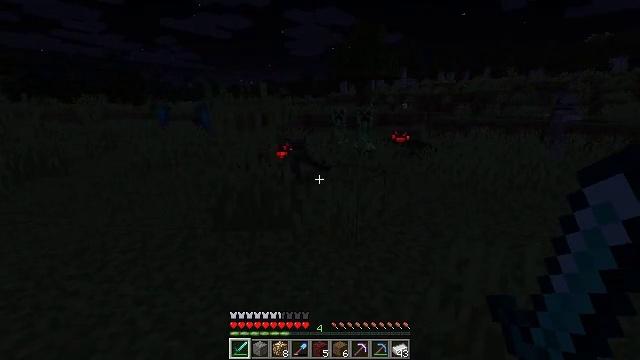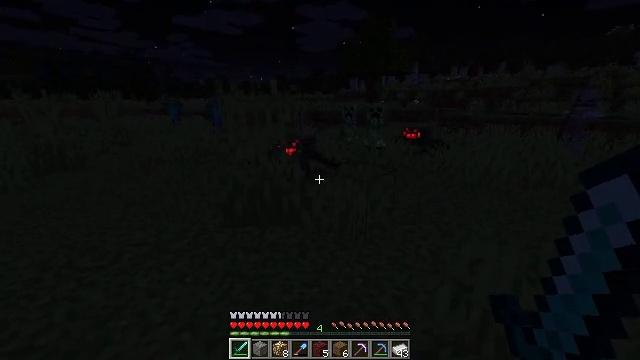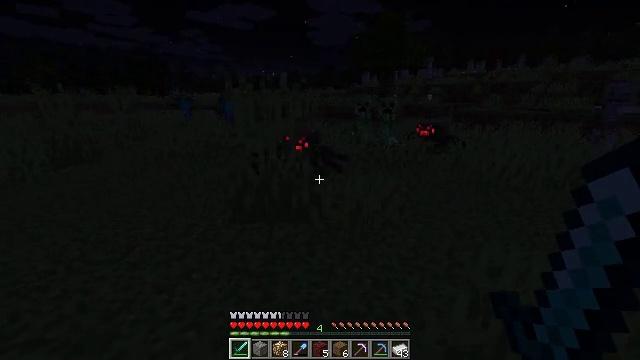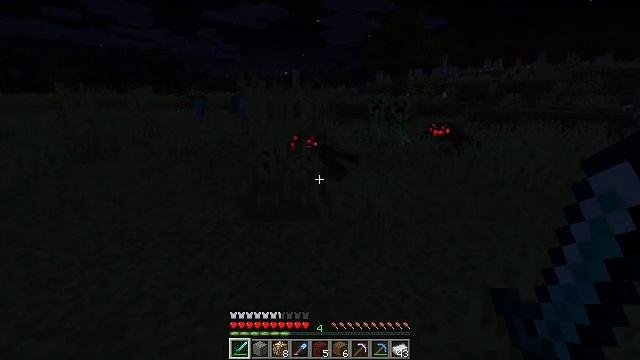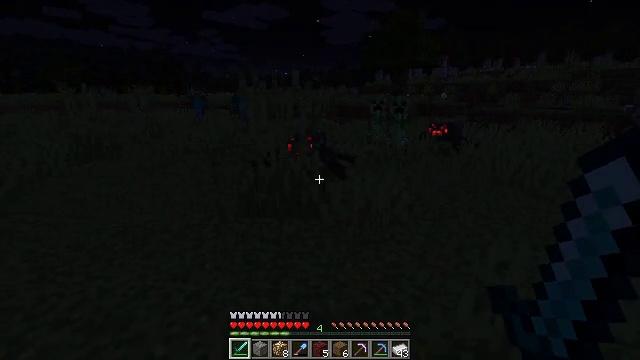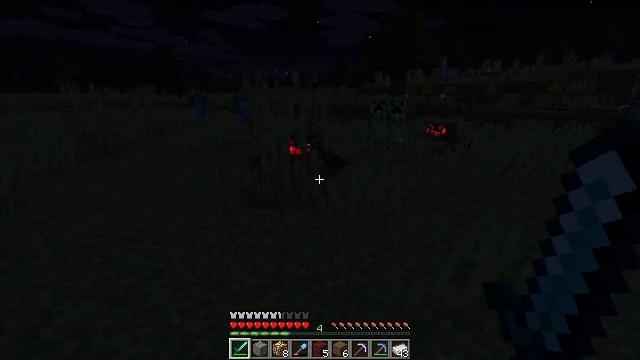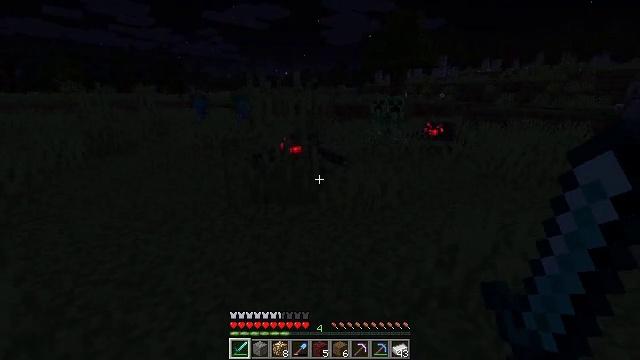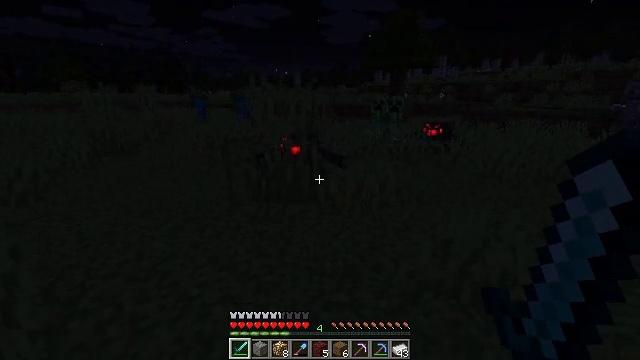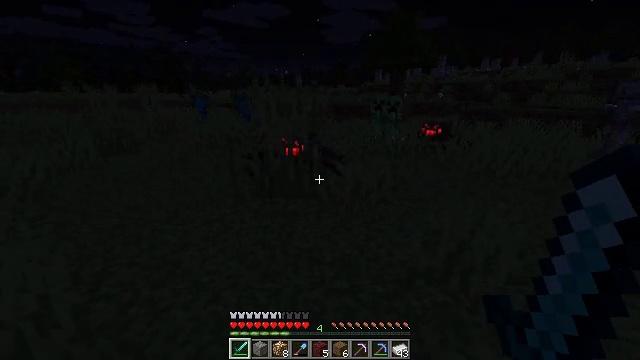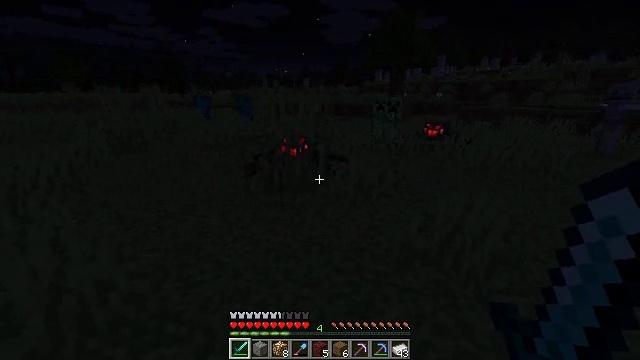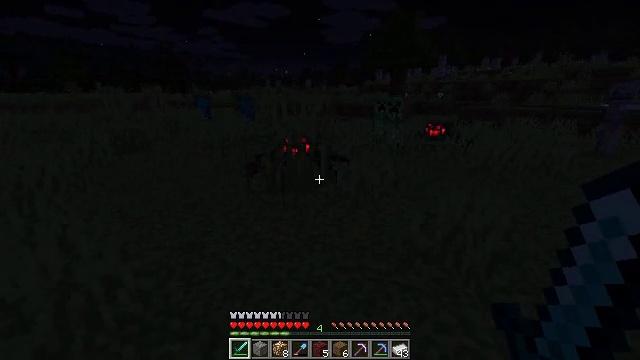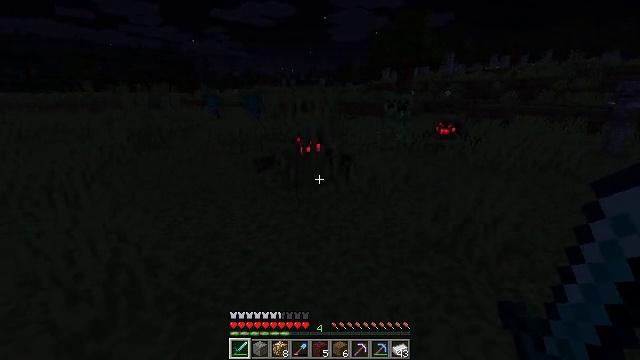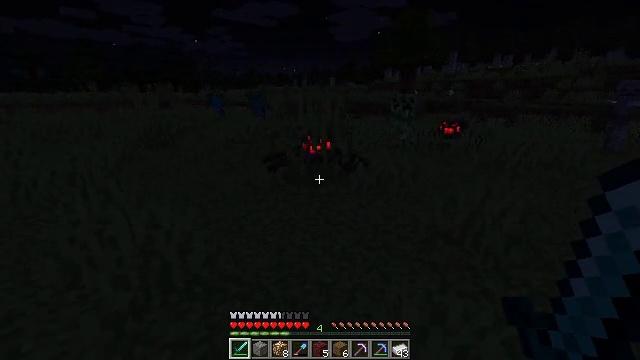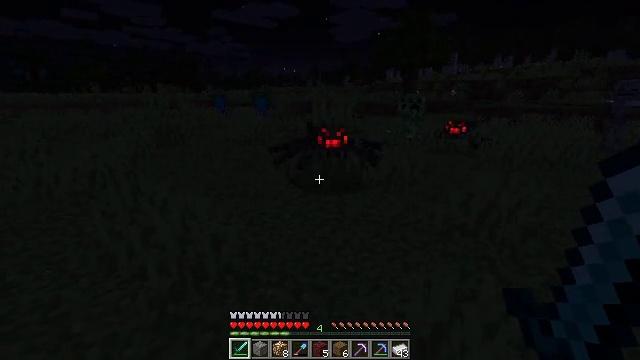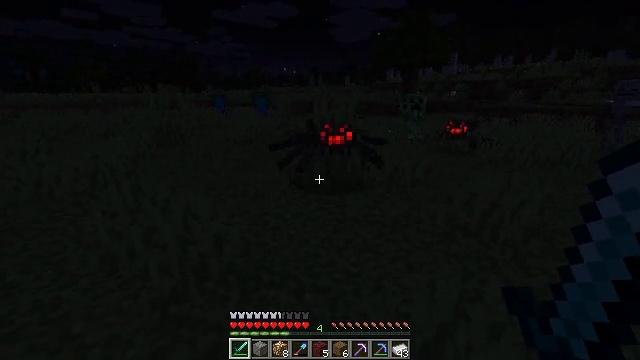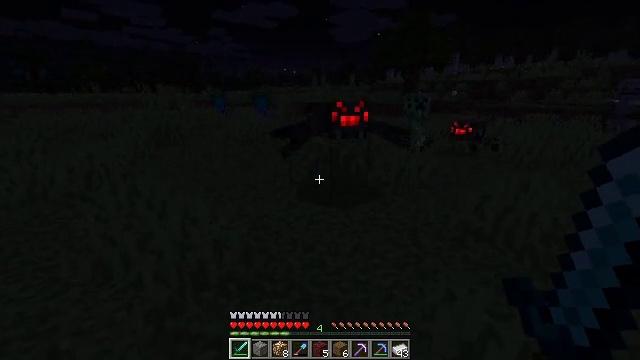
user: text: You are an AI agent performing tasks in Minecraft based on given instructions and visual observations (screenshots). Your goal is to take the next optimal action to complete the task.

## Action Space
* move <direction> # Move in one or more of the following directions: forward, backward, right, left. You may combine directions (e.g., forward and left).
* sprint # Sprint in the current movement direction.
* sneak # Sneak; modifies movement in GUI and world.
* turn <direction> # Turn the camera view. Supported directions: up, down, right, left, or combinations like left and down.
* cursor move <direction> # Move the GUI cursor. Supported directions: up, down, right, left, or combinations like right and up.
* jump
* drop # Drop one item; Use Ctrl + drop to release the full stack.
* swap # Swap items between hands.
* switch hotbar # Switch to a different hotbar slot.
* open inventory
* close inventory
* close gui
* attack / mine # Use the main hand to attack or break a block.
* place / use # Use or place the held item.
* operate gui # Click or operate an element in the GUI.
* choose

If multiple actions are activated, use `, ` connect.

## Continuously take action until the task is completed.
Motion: motion action
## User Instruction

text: Mine tall grass from the ground.
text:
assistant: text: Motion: turn left
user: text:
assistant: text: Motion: turn left and down
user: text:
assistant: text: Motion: move back, turn left
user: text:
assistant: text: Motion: move back
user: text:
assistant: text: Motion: move back
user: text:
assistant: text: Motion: move back
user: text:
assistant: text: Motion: move back
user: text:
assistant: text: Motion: move back
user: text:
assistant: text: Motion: move back and move left
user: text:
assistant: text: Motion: move back and move left
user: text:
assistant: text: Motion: move back and move left, turn left
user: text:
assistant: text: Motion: move left
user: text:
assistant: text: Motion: no_op
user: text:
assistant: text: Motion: move forward
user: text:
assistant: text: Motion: move forward
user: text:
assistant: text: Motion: move forward
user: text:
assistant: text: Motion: move forward
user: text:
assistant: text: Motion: move forward
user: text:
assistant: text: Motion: no_op
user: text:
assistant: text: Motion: move back
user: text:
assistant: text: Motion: move back, turn down, attack / mine
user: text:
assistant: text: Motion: move back, attack / mine
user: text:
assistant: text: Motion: move back, turn right and down, attack / mine
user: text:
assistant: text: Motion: move back, turn right and down
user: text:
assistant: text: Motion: move back, turn right and down
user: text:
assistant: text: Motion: no_op